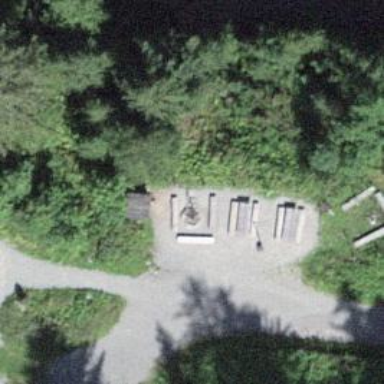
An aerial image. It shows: BBQ amenity.